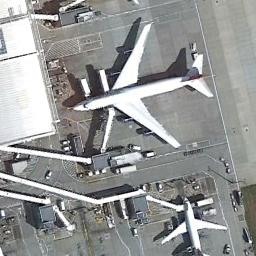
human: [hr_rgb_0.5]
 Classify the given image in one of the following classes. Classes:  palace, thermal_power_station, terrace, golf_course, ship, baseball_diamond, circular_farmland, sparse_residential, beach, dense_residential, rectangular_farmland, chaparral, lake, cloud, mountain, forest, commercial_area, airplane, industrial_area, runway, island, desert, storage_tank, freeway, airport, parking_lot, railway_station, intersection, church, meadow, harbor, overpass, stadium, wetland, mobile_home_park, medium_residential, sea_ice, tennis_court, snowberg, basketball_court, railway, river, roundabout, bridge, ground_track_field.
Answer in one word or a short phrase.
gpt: airplane